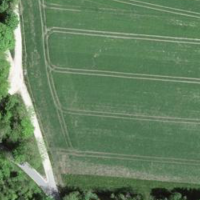
EUNIS habitat code: 43
Species observed at this site:
Corvus corone
Turdus philomelos
Lophophanes cristatus
Dendrocopos major
Turdus viscivorus
Regulus ignicapilla
Sylvia atricapilla
Turdus merula
Columba palumbus
Phylloscopus collybita
Pernis apivorus
Parus major
Certhia familiaris
Garrulus glandarius
Corvus corax
Periparus ater